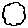
Label: cloud